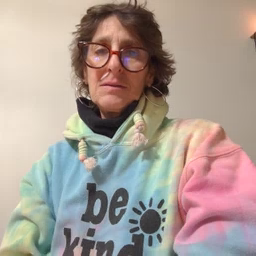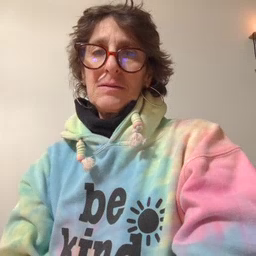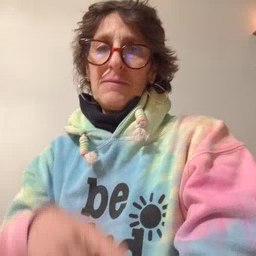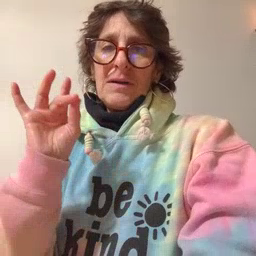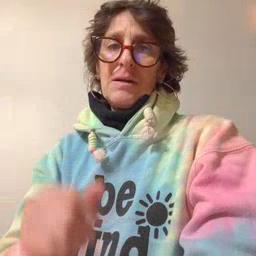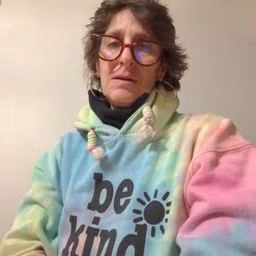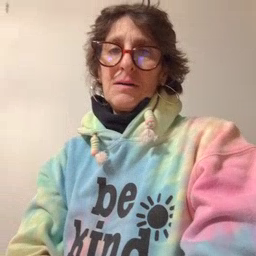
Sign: find